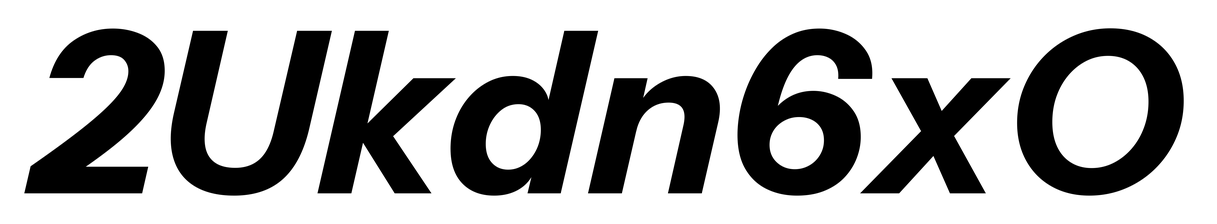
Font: InstrumentSans-Italic_Bold_Italic